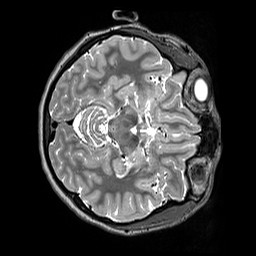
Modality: T2w
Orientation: axial
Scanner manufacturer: siemens
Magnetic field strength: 3 T
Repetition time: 3.2 s
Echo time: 0.451 s